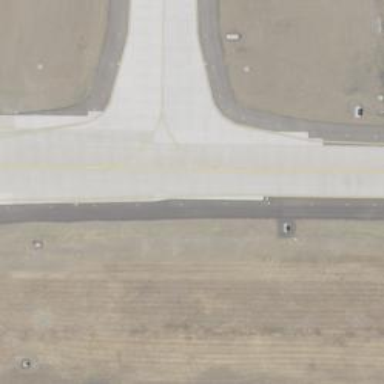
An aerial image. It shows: Image of taxiway at airport.